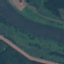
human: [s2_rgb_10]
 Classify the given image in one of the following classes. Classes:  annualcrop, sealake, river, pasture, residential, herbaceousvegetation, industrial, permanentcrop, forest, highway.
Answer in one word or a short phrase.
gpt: River